Question: What is the reading of the measurement in the image?
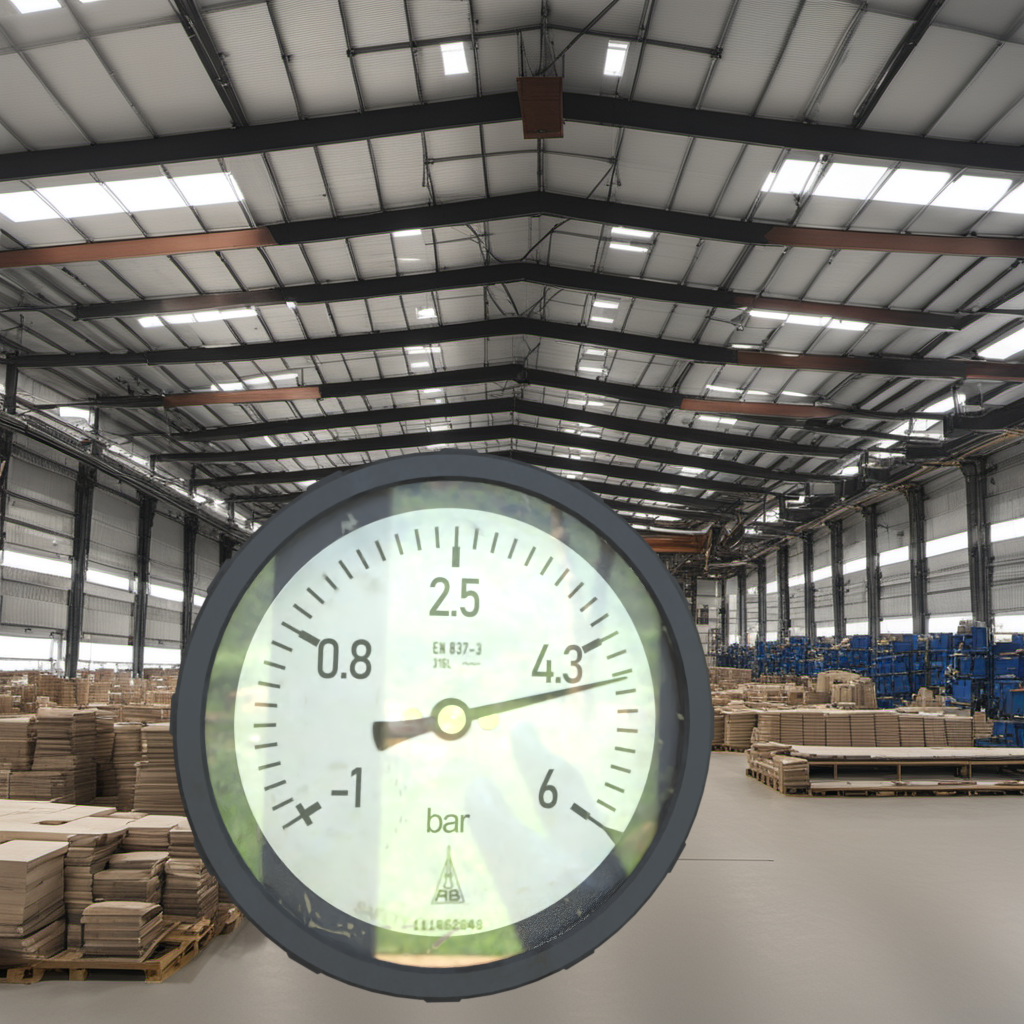
Answer: The result is 4.64
Question: What is the value range of this measurement?
Answer: The range is from -1 to 6
Question: What is the minimum and maximum value range of this measurement?
Answer: The minimum value is -1 and the maximum value is 6